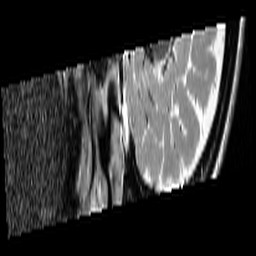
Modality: T2w
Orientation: sagittal
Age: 23
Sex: female
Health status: ill
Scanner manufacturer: siemens
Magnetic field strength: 3 T
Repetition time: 5 s
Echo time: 0.085 s